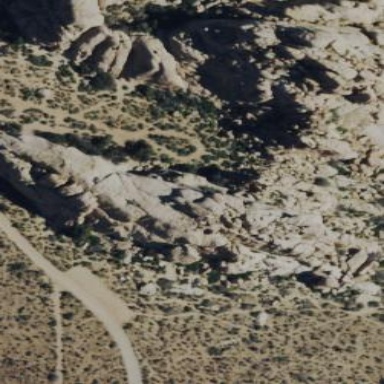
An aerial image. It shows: Landscape dominated by bare rock.